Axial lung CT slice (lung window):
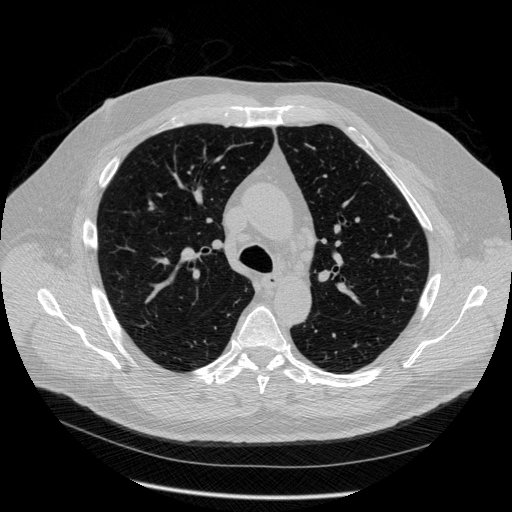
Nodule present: no